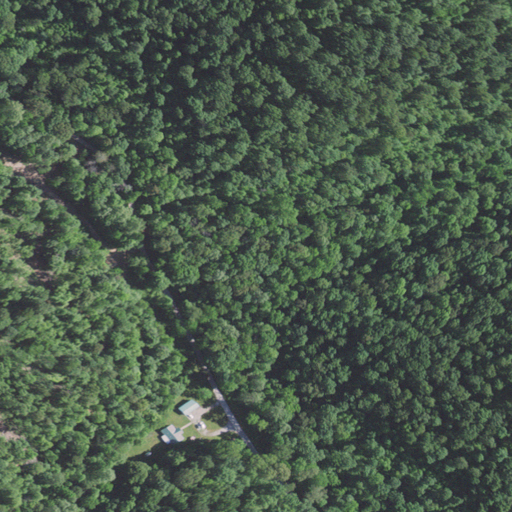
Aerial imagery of valley in Kentucky named Barn Hollow containing deciduous forest, open development, and mixed forest